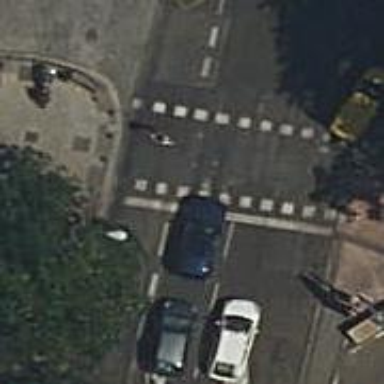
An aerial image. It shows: Traffic signals at road crossing.